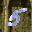
Label: 5